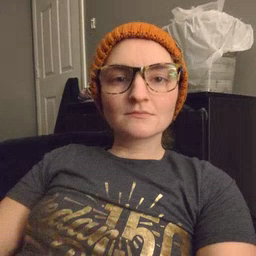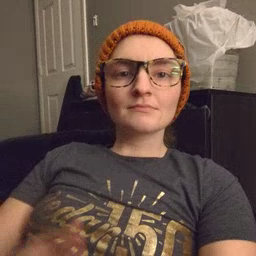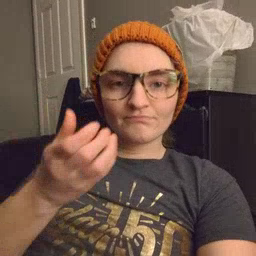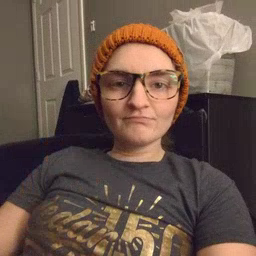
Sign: drawer